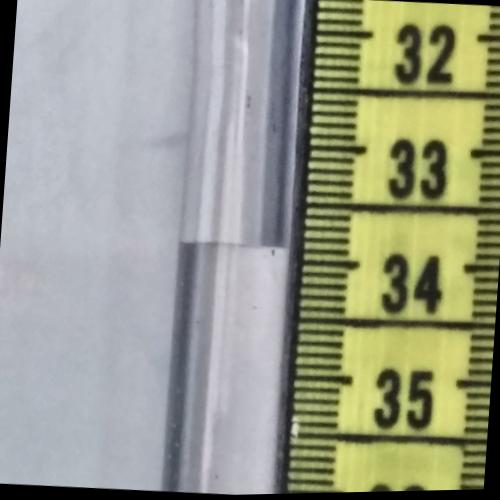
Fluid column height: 33.9 cm